Current action and preconditions to check: trajectory_clear

Your task: For each precondition in the list above, predict whether it will hold at this action.

Consider the current scene as observed from the mobile robot's camera, and analyze the predicted future states of all dynamic agents (e.g., people, animals, vehicles, or any moving entities) within the NEXT SECOND.

IMPORTANT: Only answer "very likely" if you are absolutely certain—based on strong, clear evidence—that a dynamic agent will violate the precondition in the predicted future state. Do NOT answer "very likely" for unlikely, ambiguous, or low-probability risks.

Ask yourself for each precondition: Is there a high probability, with clear and convincing evidence, that the predicted future states of any dynamic agent will interfere with the predicted future state of the currently executing action within the NEXT SECOND, causing that precondition to fail?

Assess the risk level based on these predictions. Use "likely" or "very likely" if motions create a clear risk of interference.

Use "neutral" or "improbable" if agents are nearby but their predicted paths are clearly diverging or non-conflicting.

Failure Risk Categories: "very improbable", "improbable", "neutral", "likely", "very likely"

Answer Format: Output ONLY the probability_of_failure value from these categories: "very improbable", "improbable", "neutral", "likely", "very likely"

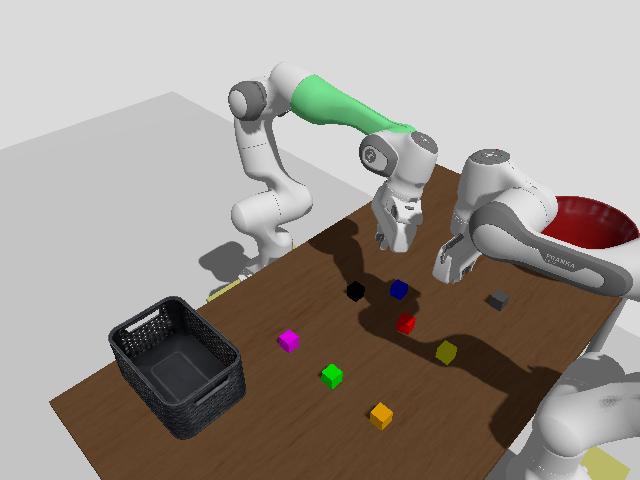

Answer: improbable